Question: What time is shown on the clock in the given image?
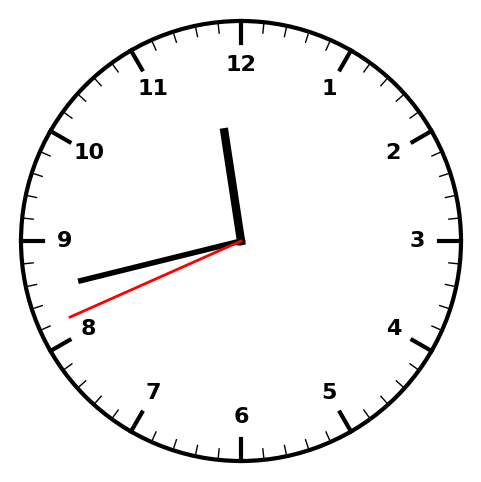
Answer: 11:42:41